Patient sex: M
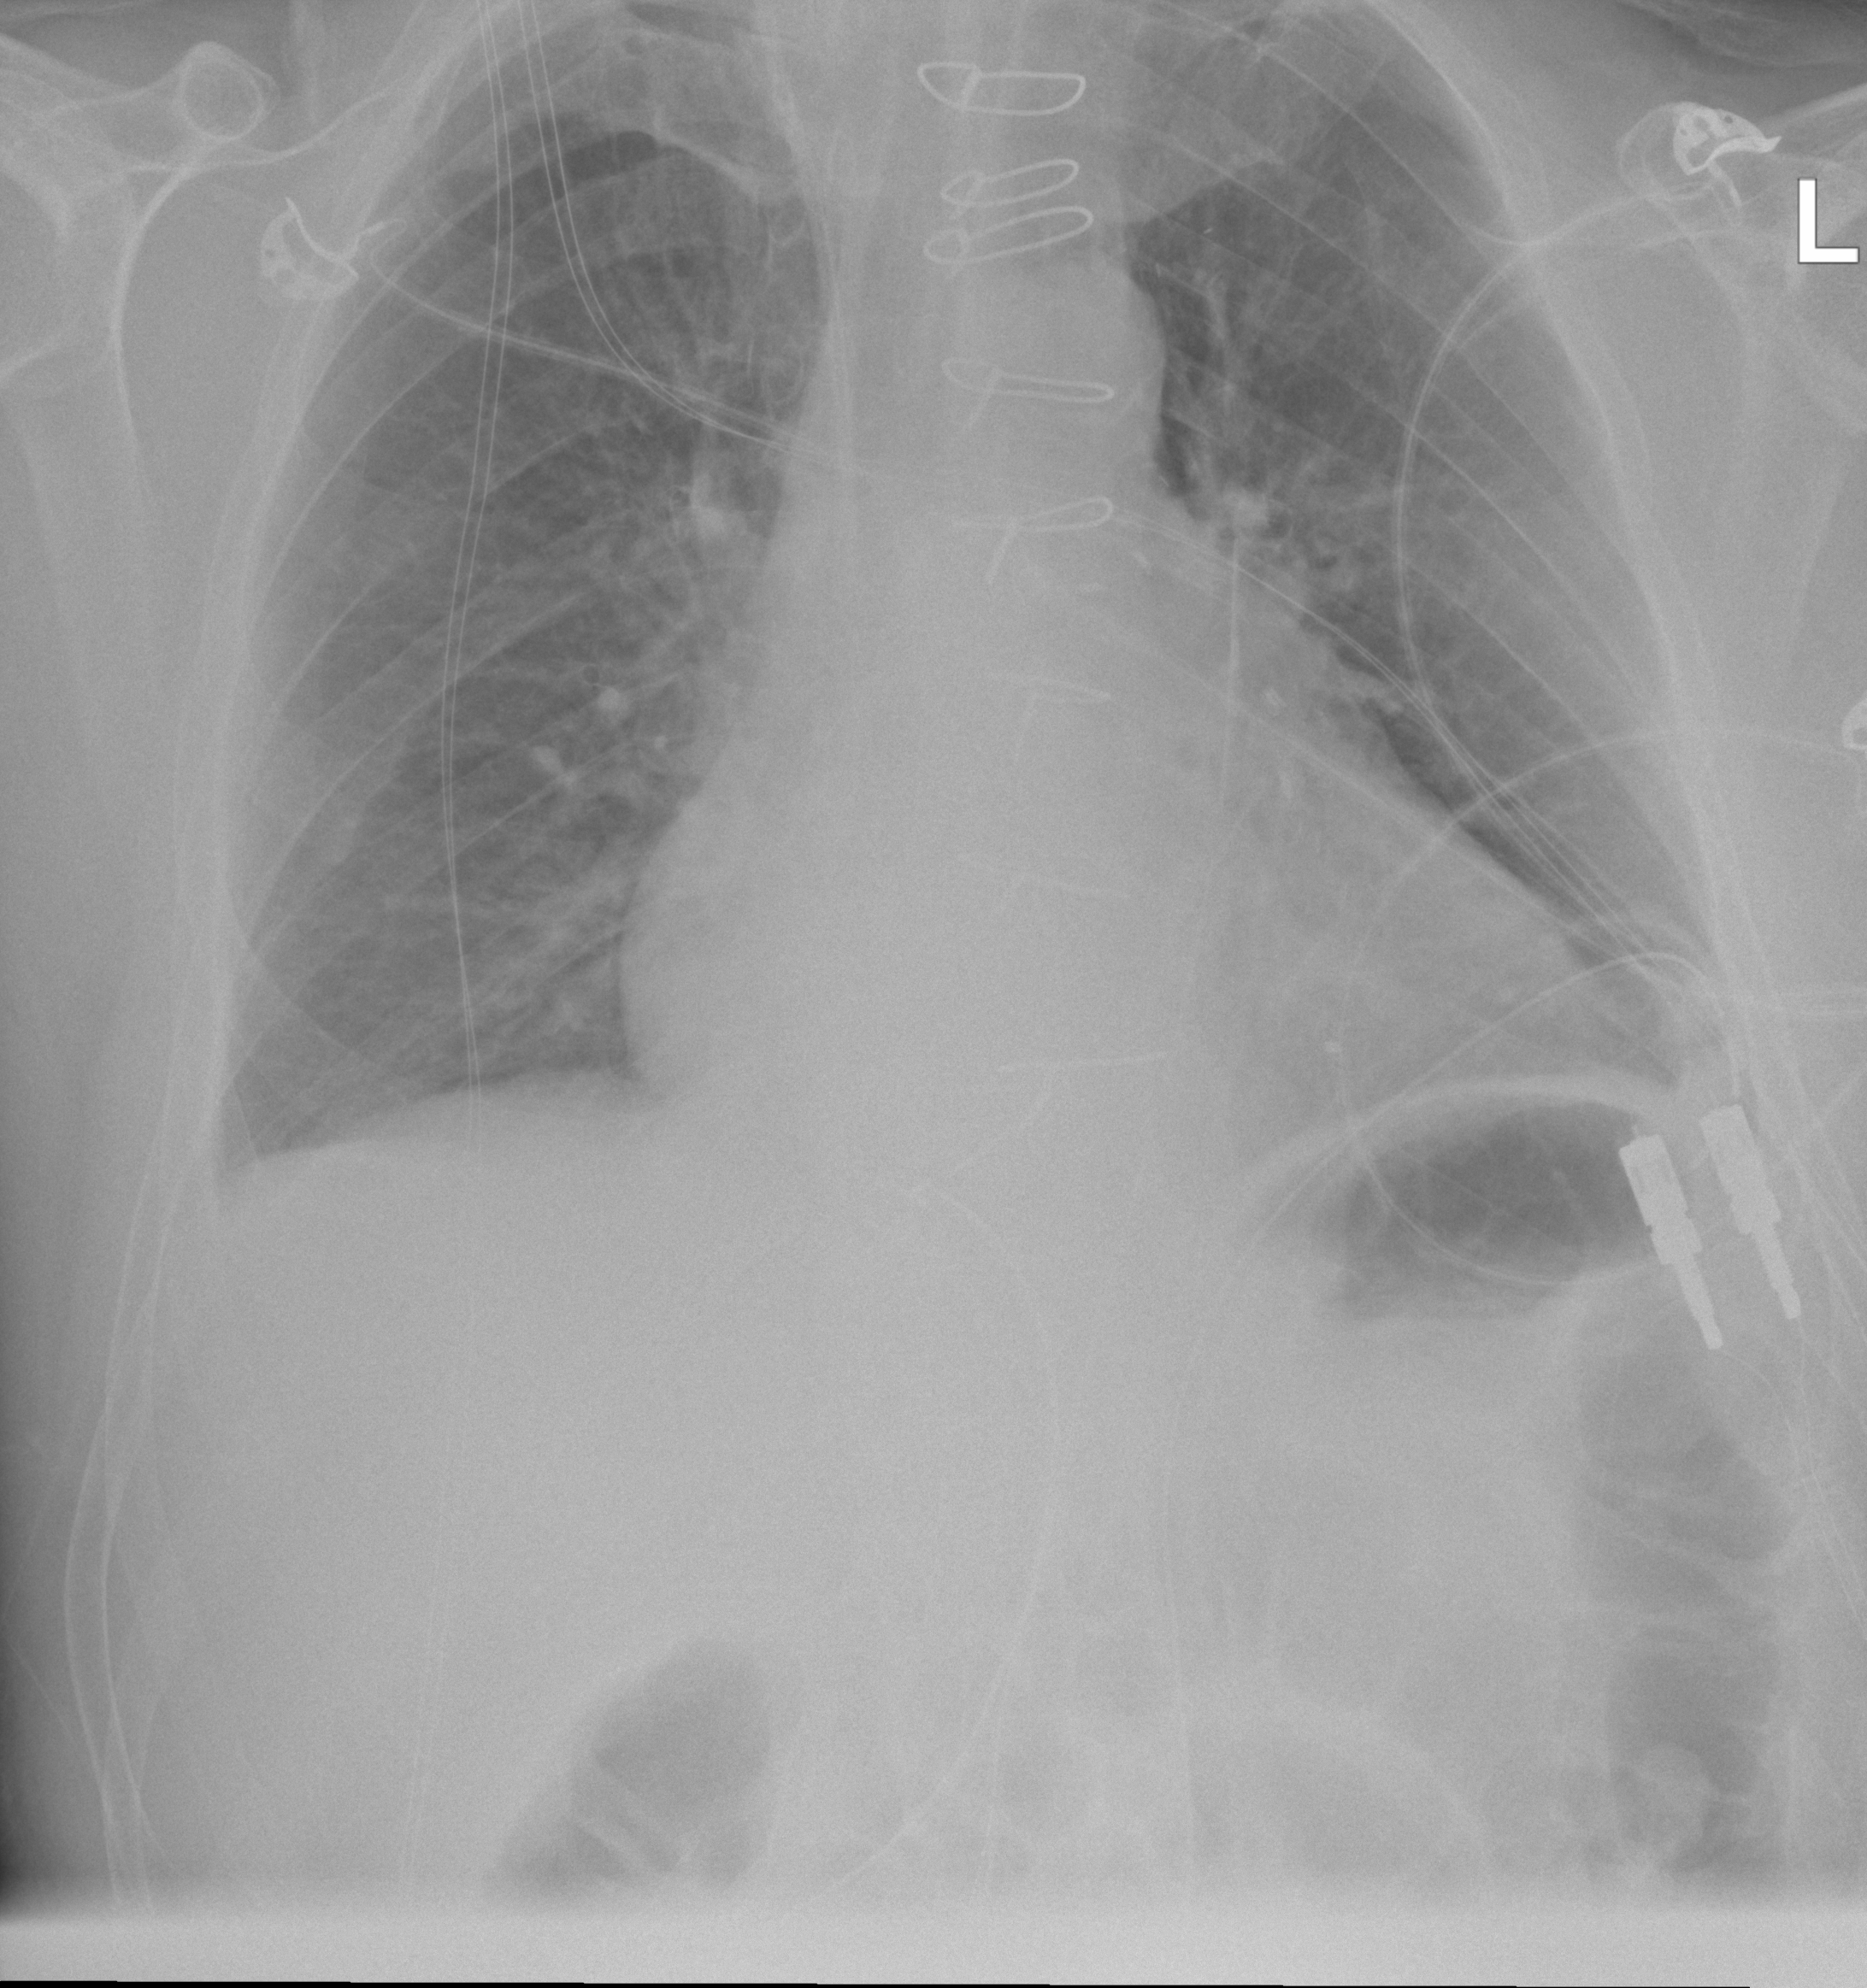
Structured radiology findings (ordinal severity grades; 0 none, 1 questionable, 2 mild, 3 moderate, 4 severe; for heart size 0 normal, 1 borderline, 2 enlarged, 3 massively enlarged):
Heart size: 2
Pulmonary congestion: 2
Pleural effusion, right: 2
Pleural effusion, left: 2
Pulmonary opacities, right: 0
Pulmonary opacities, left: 0
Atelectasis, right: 0
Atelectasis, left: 2